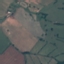
Land use / land cover: Pasture